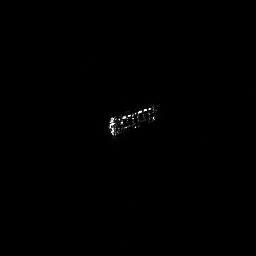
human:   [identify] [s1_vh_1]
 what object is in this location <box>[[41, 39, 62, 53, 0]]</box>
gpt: <ref>1 large ship at the center</ref>